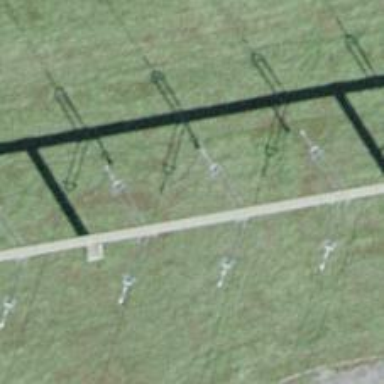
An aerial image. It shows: Insulator used in power equipment.